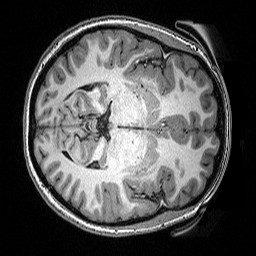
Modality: T1w
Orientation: axial
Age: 20
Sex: female
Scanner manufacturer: siemens
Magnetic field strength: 3 T
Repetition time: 2.53 s
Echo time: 0.0033 s